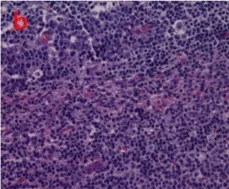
Histopathologic examination revealed a MALT lymphoma of the rectum. (b) HE staining x200.
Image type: pathology (h&e)